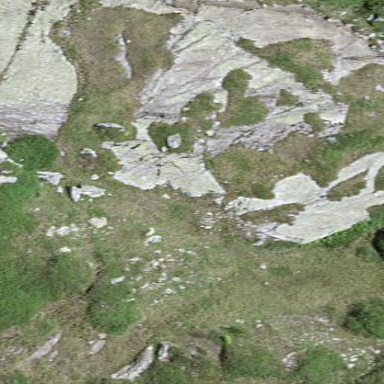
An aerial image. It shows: Landscape of bare rock.